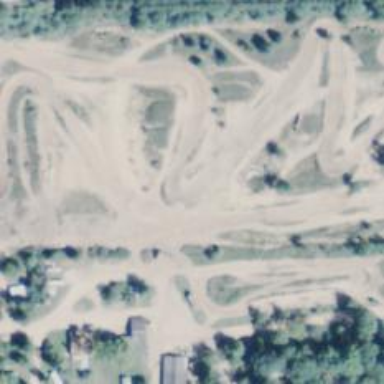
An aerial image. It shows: Motor sport raceway.